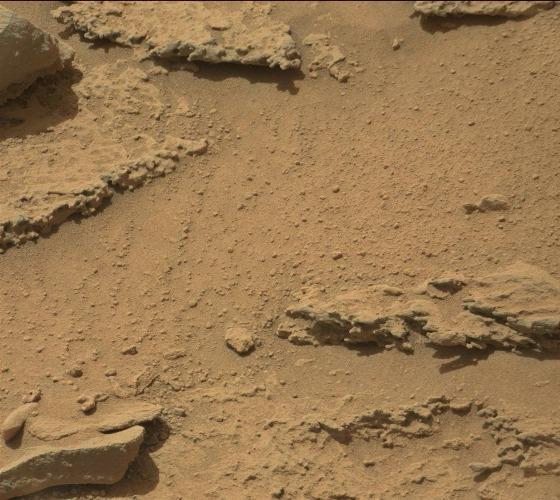
Terrain classes present: Bedrock, Gravel / Sand / Soil, Rock